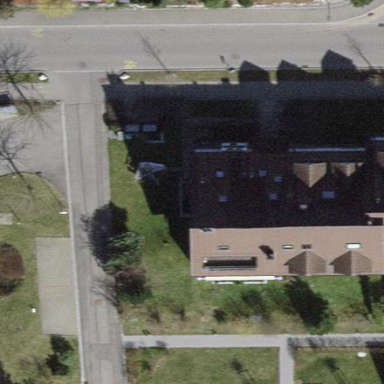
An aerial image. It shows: Building with tiled roof.